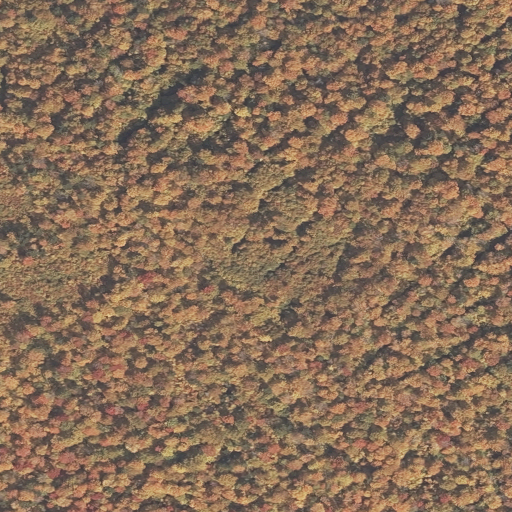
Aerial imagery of ridge(s) in Maine named Carry Ridge containing deciduous forest, shrub, mixed forest, and evergreen forest